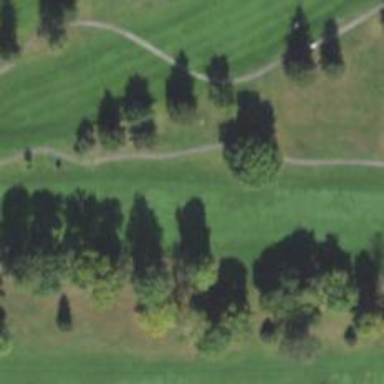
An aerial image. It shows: Golf hole.